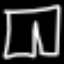
Label: pants